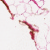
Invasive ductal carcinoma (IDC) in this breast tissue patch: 0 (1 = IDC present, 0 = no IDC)